На горизонтальном столе вертикально закреплена длинная гладкая труба, внутри которой установлена лёгкая пружина. Внутри трубы с высоты $H= 2~м$ над столом без начальной скорости начинает падать шарик. Коснувшись верхнего витка пружины, шарик прилипает к нему. На рисунке приведён график зависимости кинетической энергии $E_{k}$ падающего шарика от его высоты $h$ над поверхностью стола.
Определите длину $L_0$ недеформированной пружины, коэффициент жёсткости пружины $k$ и массу шарика $m$. Считайте, что потери механической энергии в момент касания шариком верхнего витка пружины не происходит, и что закон Гука справедлив при любых деформациях пружины. Примите $g =10~м/с^{2}$.
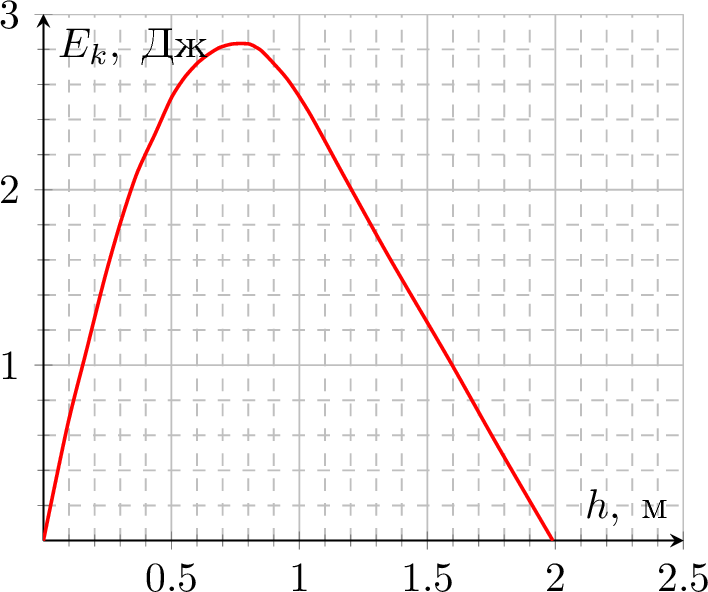
Решение: На первом участке падения (до касания пружины $L_{0}$$ E_{К}=mg(H-h). $$ Таким образом, по наклону начального линейного участка графика находим: $$ mg=\frac{\Delta E_{К}}{\Delta h}=5~Н, \quad \text{ откуда } \quad m=0.5~кг. $$ длину пружины $L_{0}$ определим по значению $h$, при котором нарушается линейный характер зависимости $E_{К}(h)$. $$ L_{0}=1.5~м. $$ После контакта шарика с пружиной уменьшение его потенциальной энергии равно сумме кинетической энергии шарика и потенциальной энергии деформированной пружины: $$ mg(H-h)=\frac{k(L_{0}-h)^{2}}{2}+E_{К}. \qquad (1) $$ Мы получили квадратное уравнение относительно $h$. Максимум квадратичной функции вида $(y=ax^{2}+bx+c)$ достигается при $x_{m}=-b/(2a)$. Следовательно, в уравнении $(1)$ значение $h_{m}$, при котором кинетическая энергия шарика максимальна, определяется выражением: $$ h_{m}=L_{0}-\frac{mg}{k}. \qquad (2) $$ Из графика видно, что максимум кинетической энергии достигается при $$ h_{m}=1.375~м. \qquad (3) $$ Приравнивая $(2)$ и $(3)$, находим $k=40~Н/м$.
Ответ: $$ L_0=1.5~м. $$ $$ k=40~Н/м. $$ $$ m=0.5~кг. $$
Темы:
T, Механика, Динамика, Всероссийские, Упругость, Обработка графика